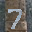
Label: 7